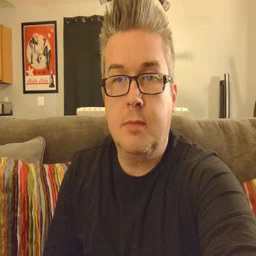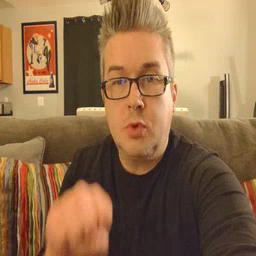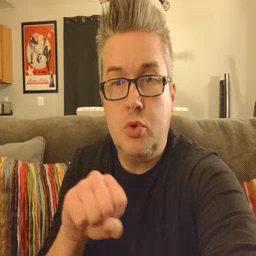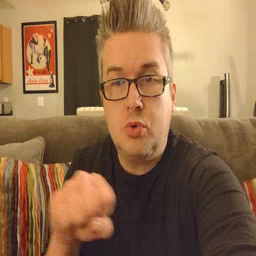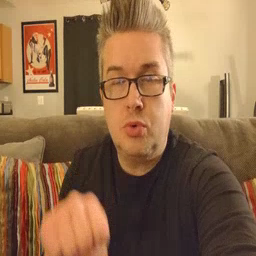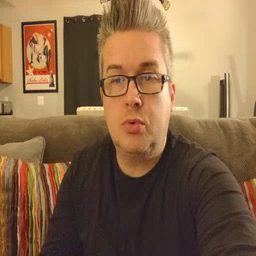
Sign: shoe